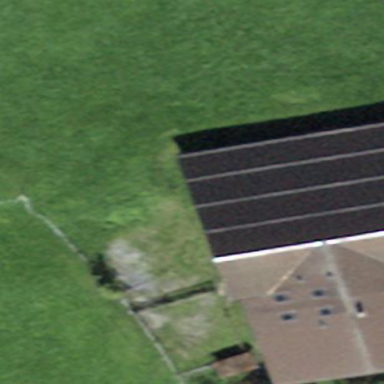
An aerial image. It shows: Farm building.